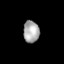
Tissue: lung
Cell type: Epithelial cells
Senescence score: 0.2142
Nuclear area (px): 344
Mean DAPI intensity: 167.442